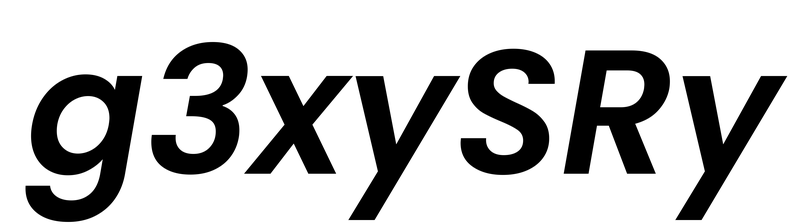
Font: Poppins-SemiBoldItalic